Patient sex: M
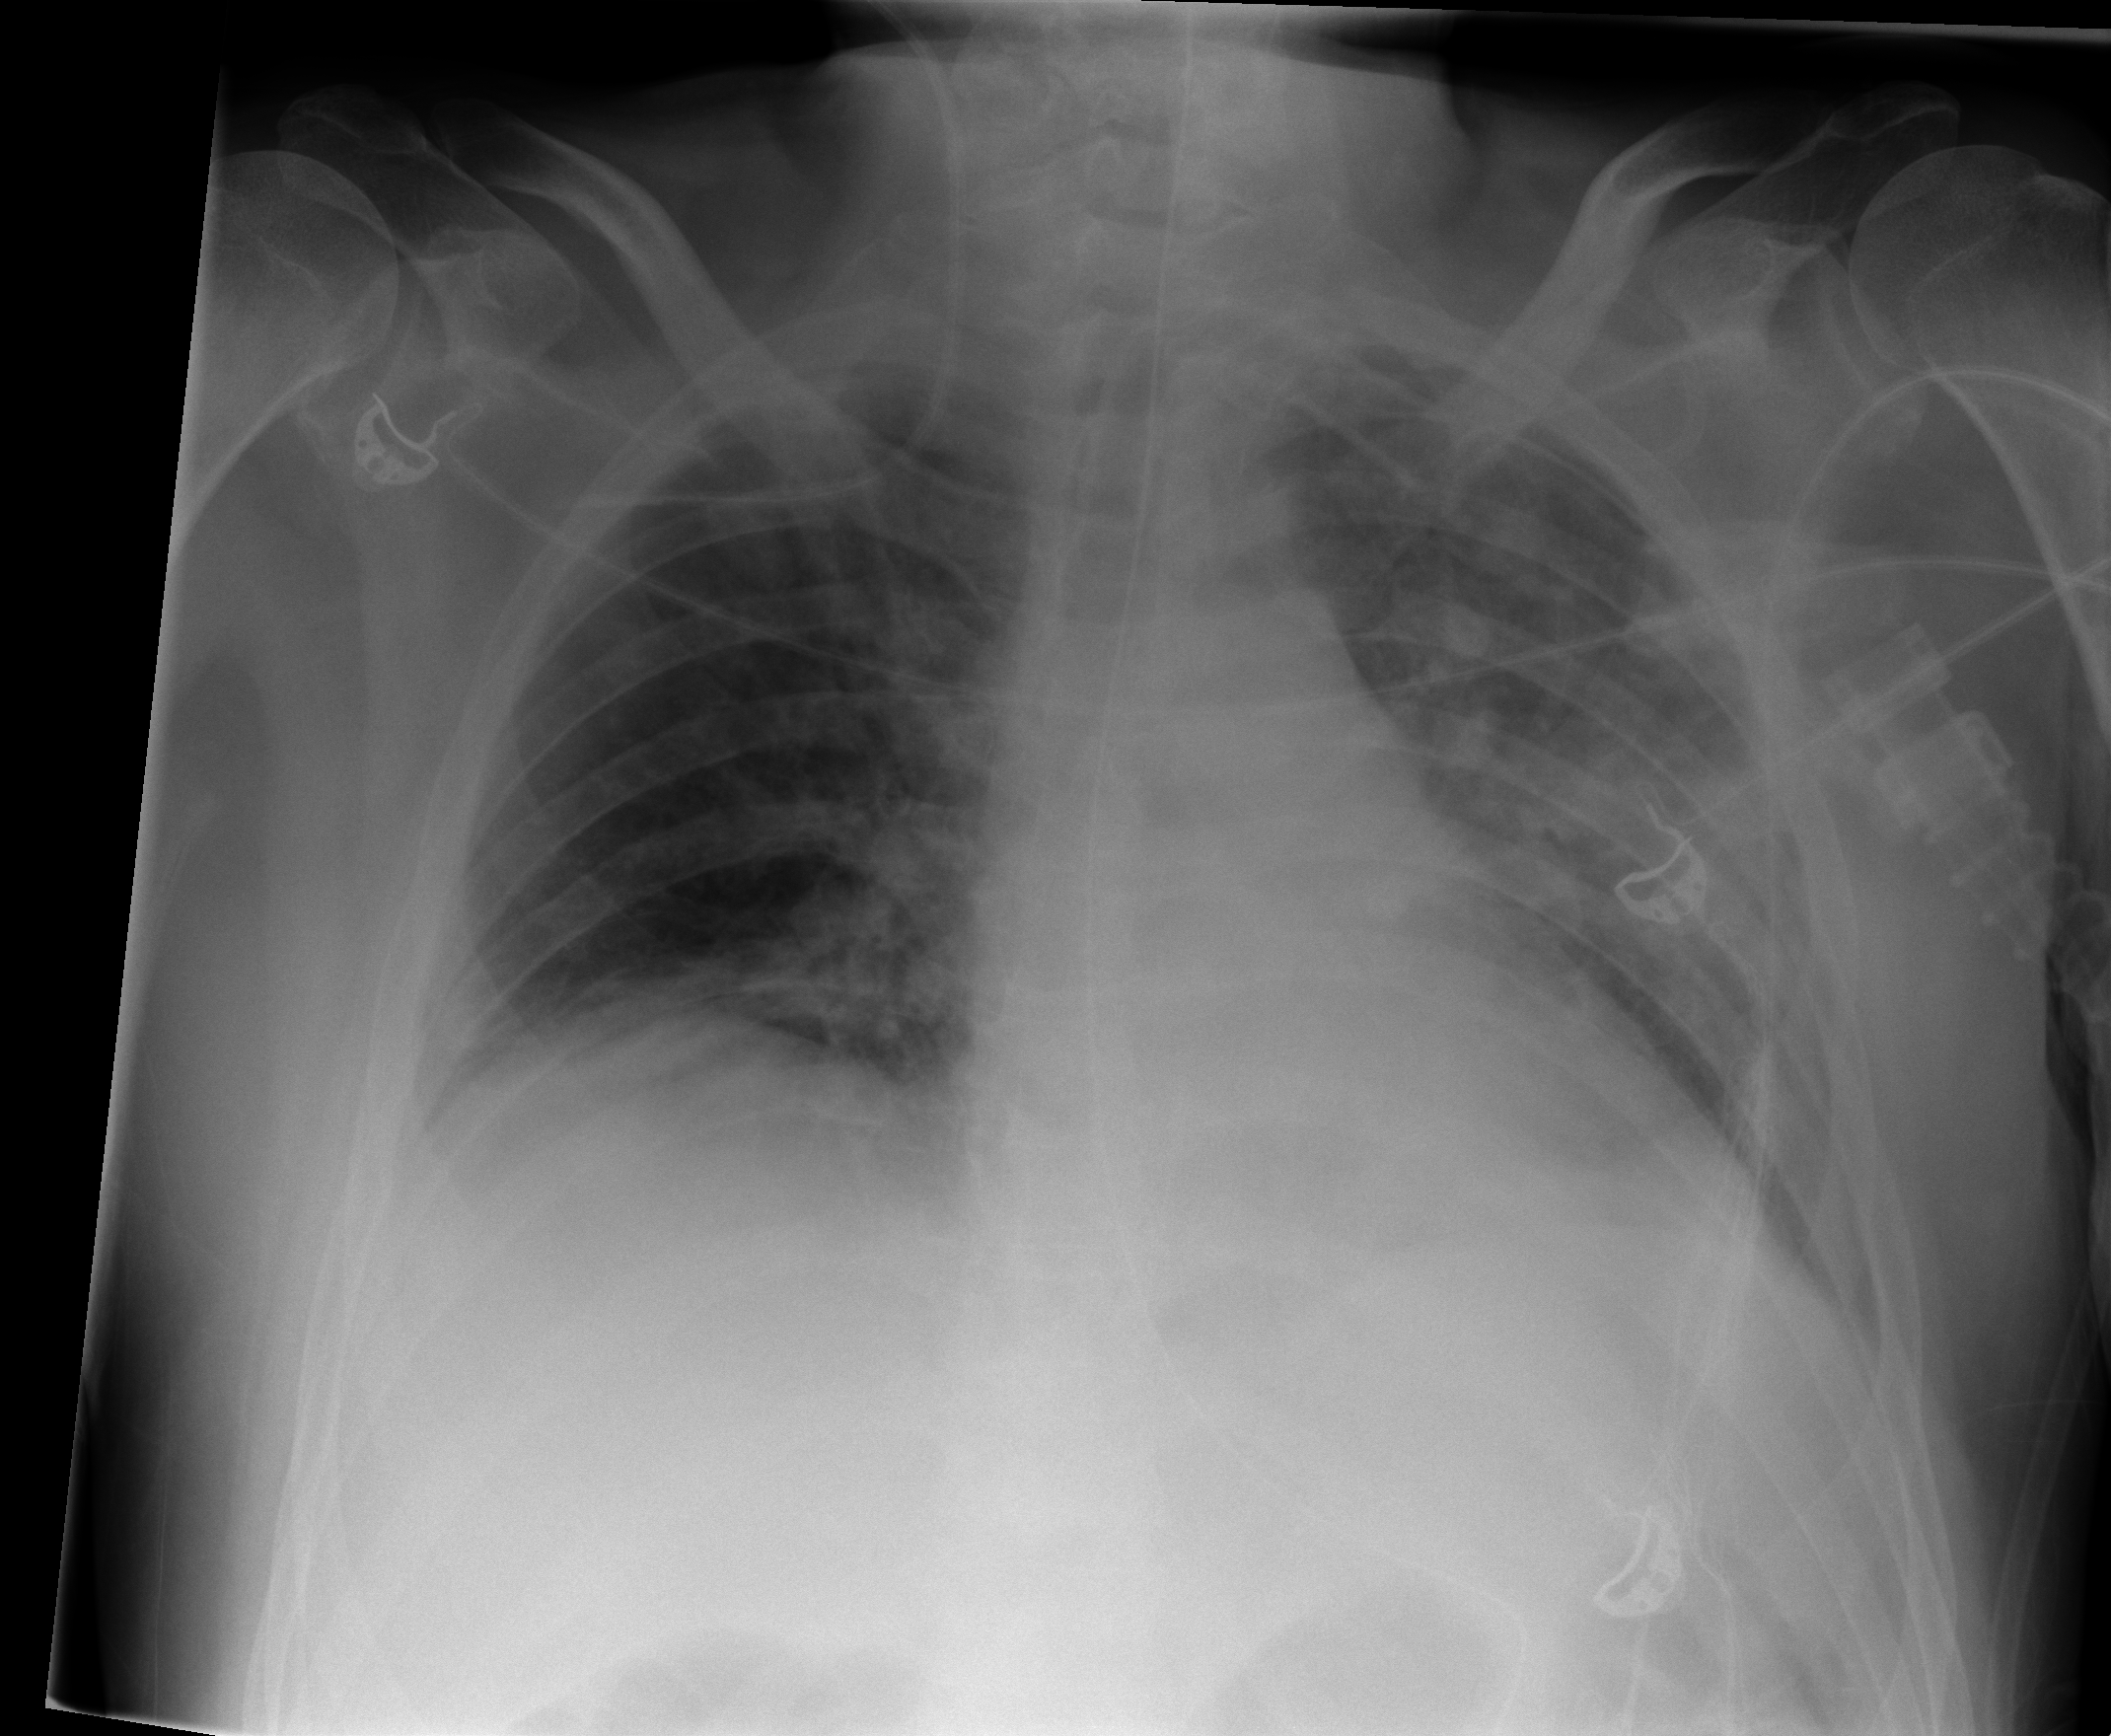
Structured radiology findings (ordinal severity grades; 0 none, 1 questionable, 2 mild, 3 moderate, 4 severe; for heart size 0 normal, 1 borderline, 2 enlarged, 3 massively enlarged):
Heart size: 0
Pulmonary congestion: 0
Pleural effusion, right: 1
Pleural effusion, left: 2
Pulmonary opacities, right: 0
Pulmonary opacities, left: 2
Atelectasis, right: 2
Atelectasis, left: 2